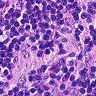
Metastatic tissue present: no